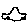
Label: car